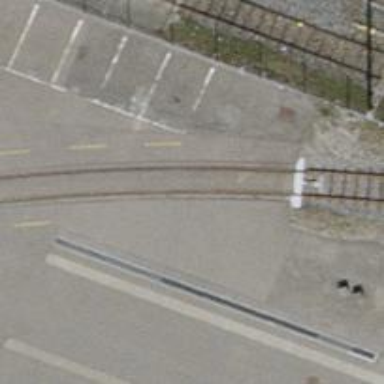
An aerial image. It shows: Single railway spur track.